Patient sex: F
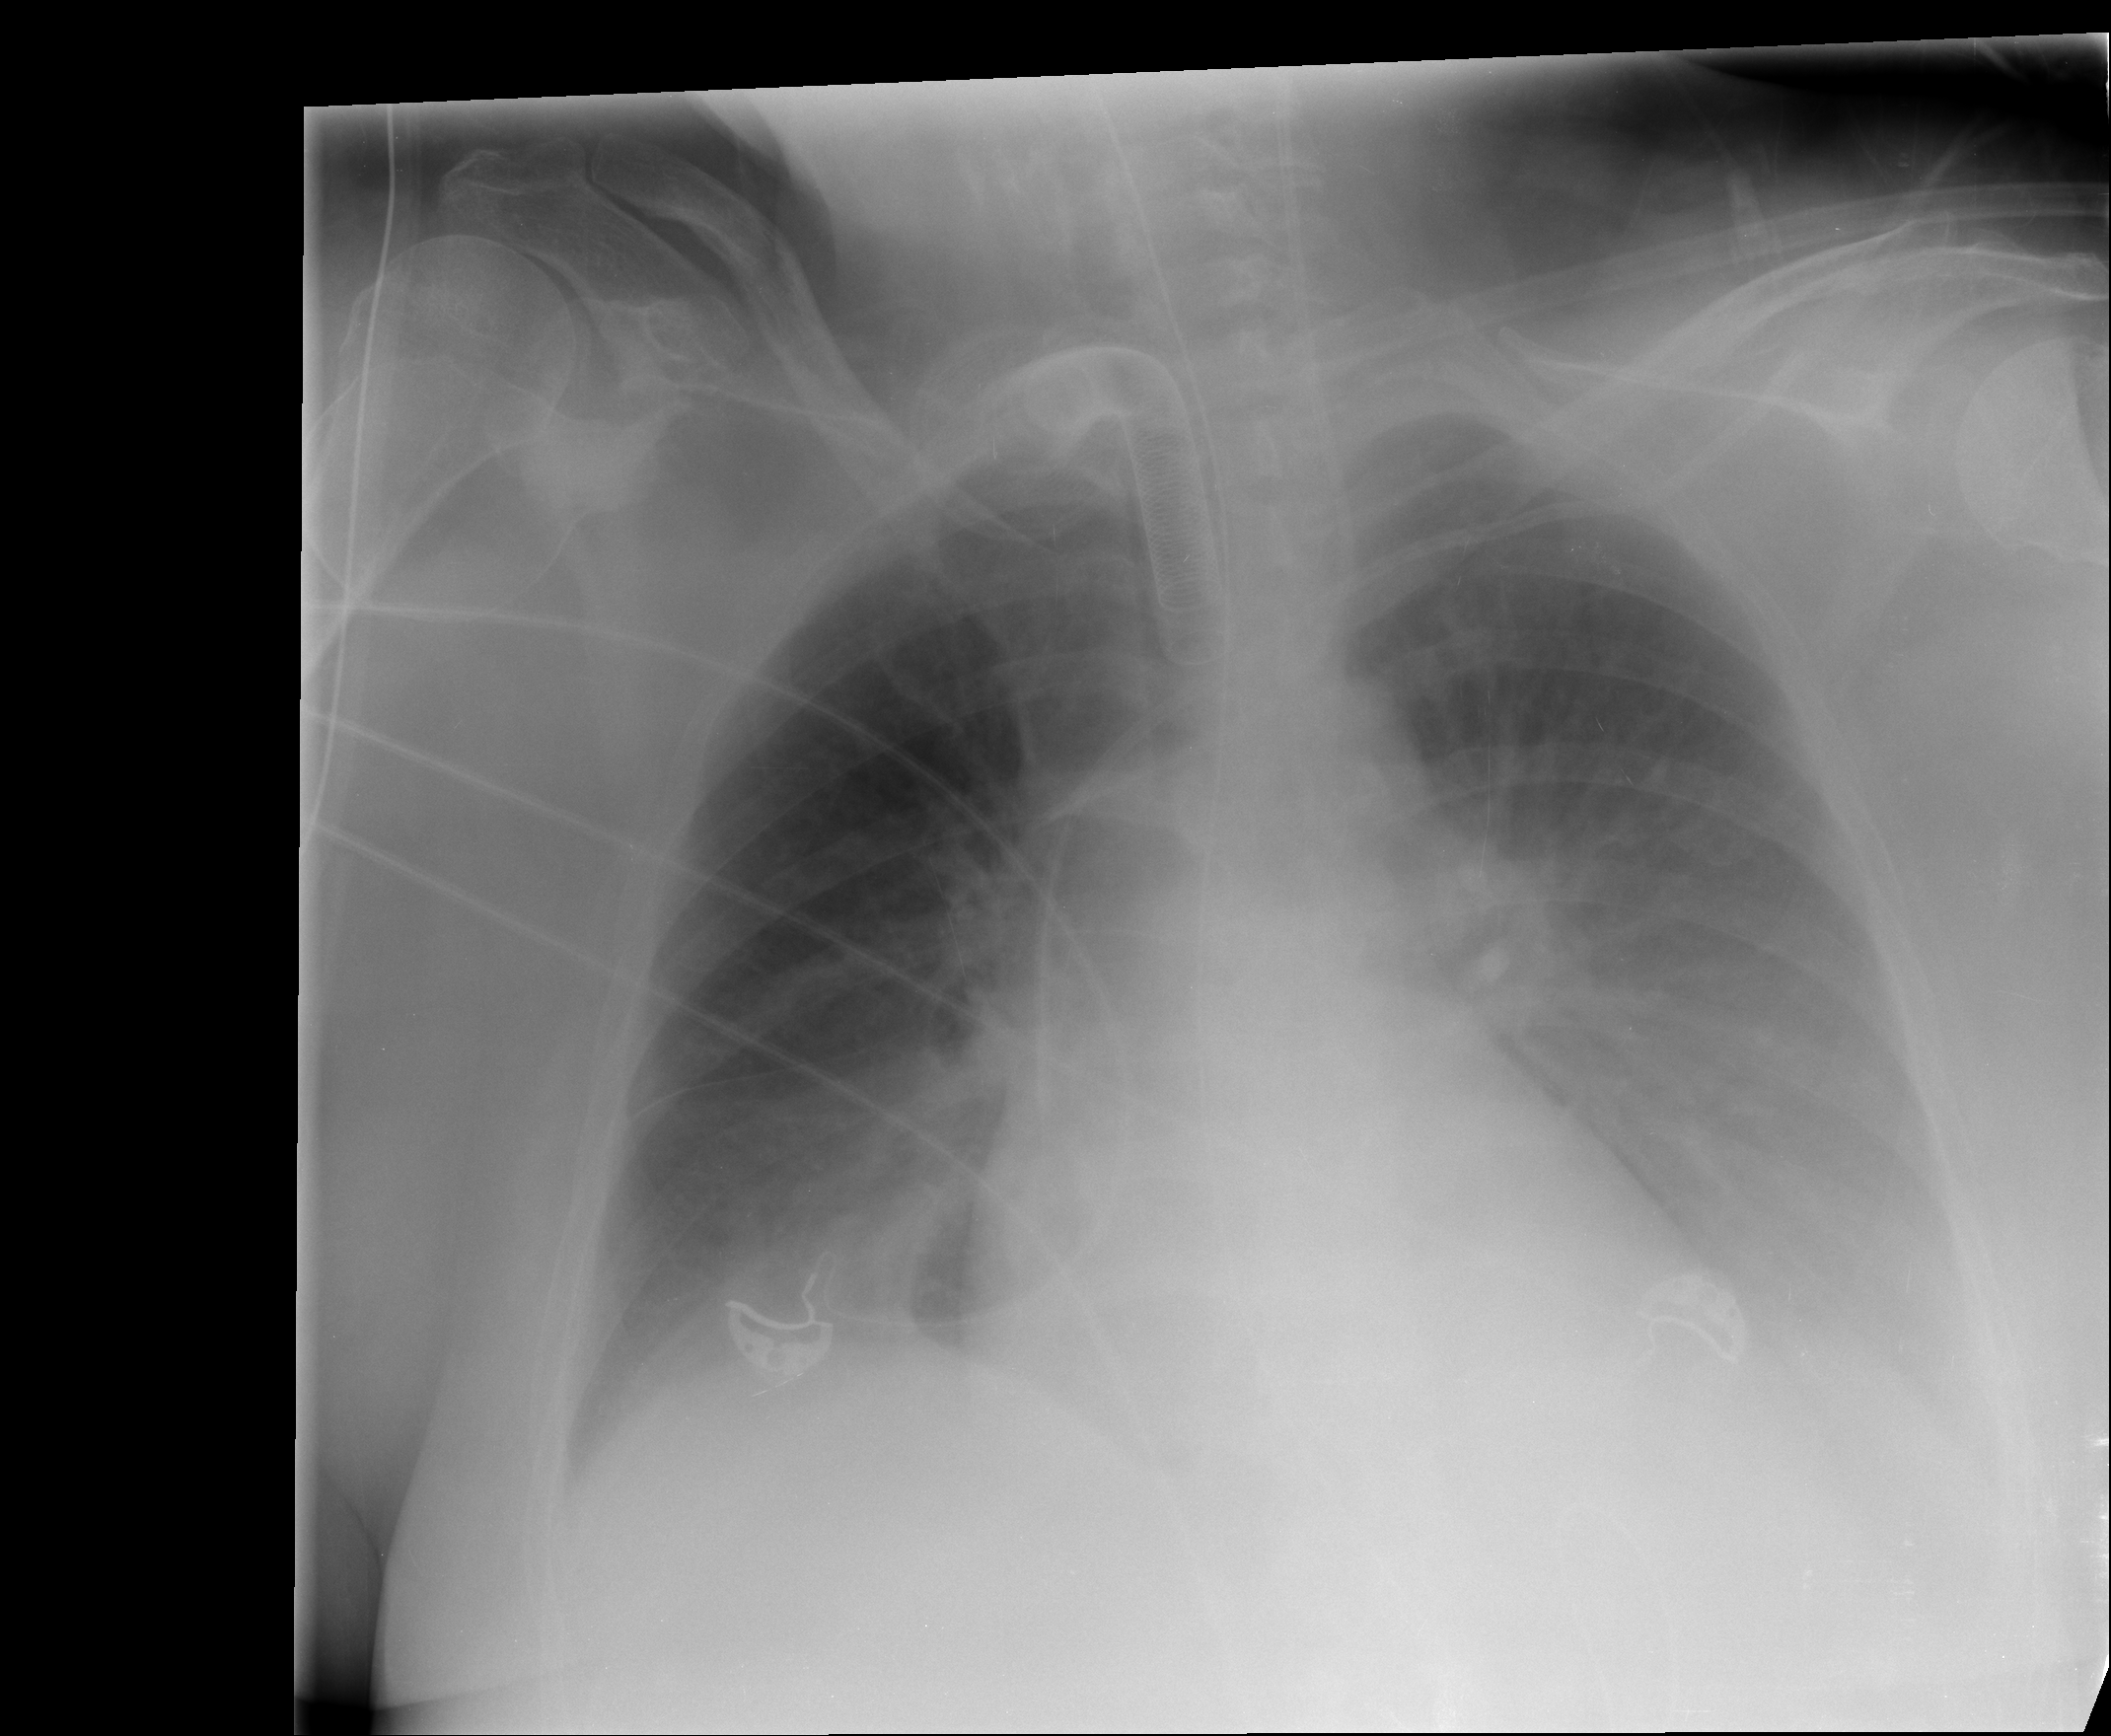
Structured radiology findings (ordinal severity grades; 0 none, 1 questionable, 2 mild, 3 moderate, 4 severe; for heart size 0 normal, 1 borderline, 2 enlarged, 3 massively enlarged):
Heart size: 1
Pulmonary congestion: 2
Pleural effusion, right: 1
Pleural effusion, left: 3
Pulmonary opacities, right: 0
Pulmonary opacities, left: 0
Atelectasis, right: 2
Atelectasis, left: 2